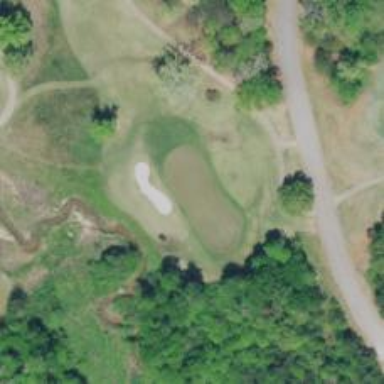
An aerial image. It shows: Golf hole.